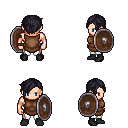
a pixel art fantasy rpg character, male body template, human, light skin, brown tunic, white pants, raven pixie cut hairstyle, black shoes, shield, four views (front, back, left, right), 2x2 character sprite sheet, small pixel art, hard edges, no anti-aliasing